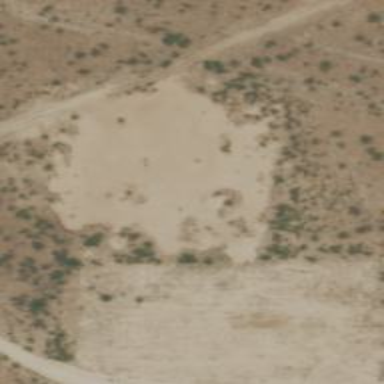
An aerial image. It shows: Natural area covered with sand.